Interaction volume radius: 10 \u00c5
Interaction volume height: 10 \u00c5
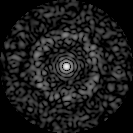
Disorder parameter: 0.8536